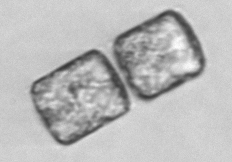
Label: Lauderia_annulata